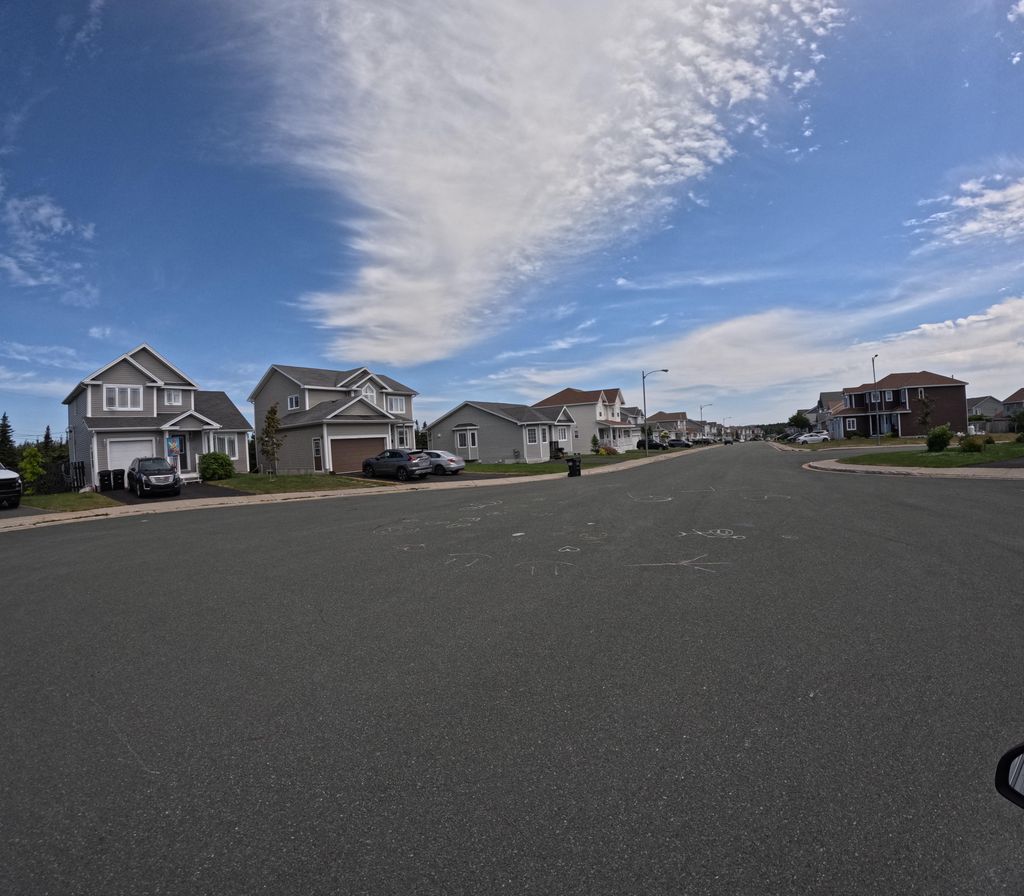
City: st_johns